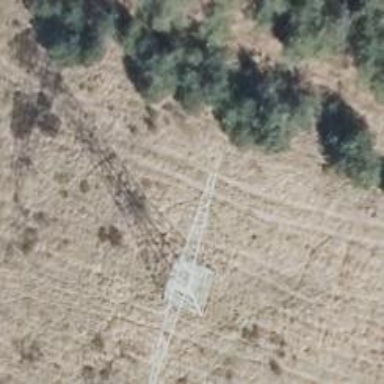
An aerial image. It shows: Power tower.